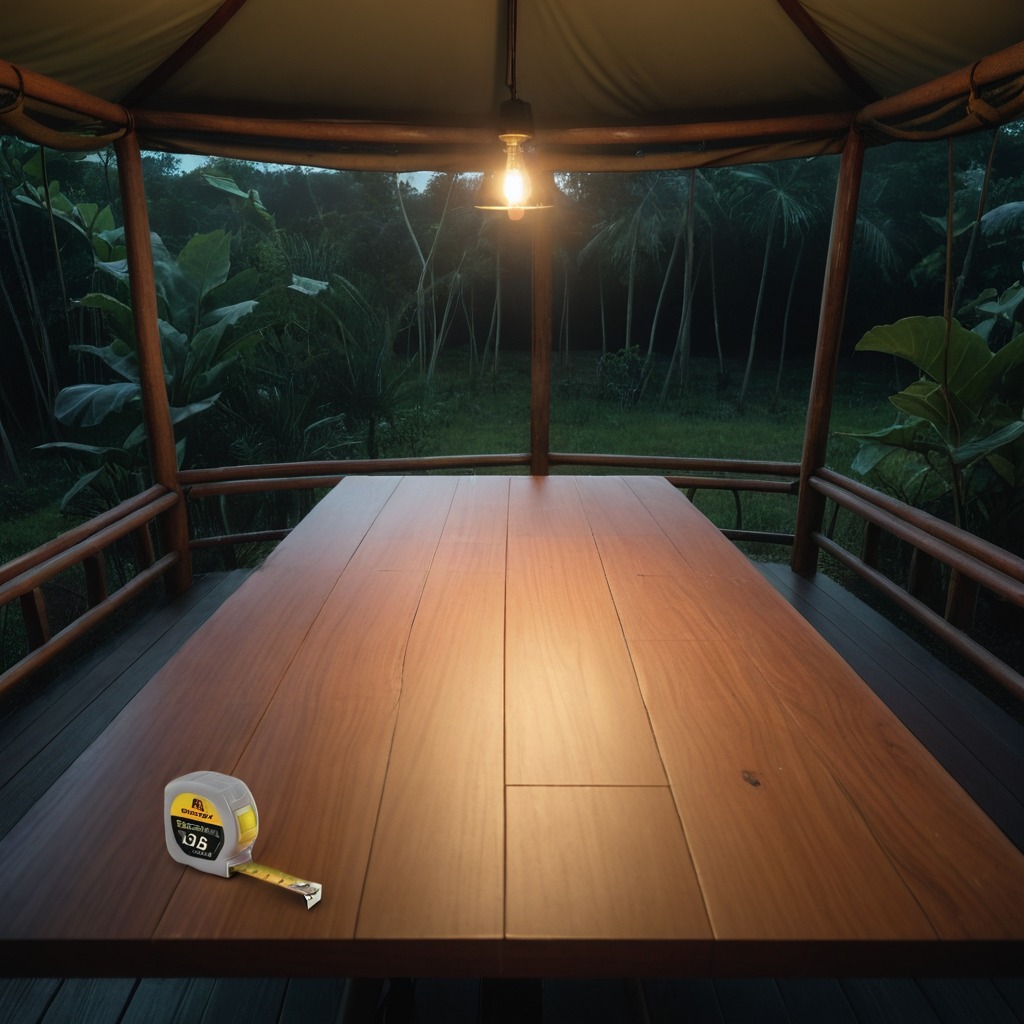
A measuring tape lies on the wooden table inside a jungle field workshop tent at night.